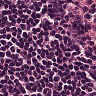
Metastatic tissue present: no